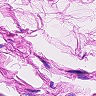
Metastatic tissue present: no